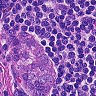
Metastatic tissue present: yes